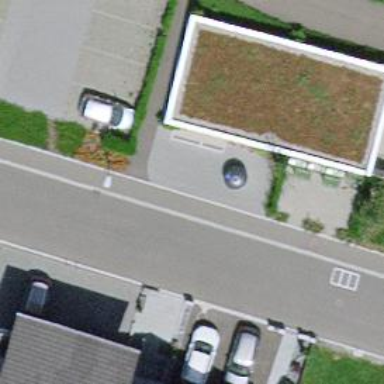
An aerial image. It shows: Street cabinet.